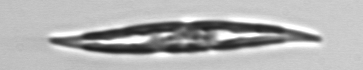
Label: Pleurosigma